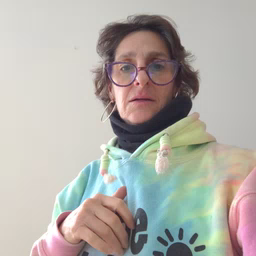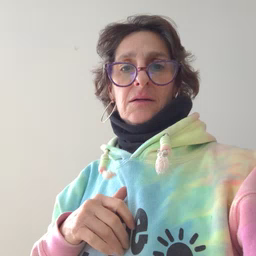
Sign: wolf